Current action and preconditions to check: trajectory_clear

Your task: For each precondition in the list above, predict whether it will hold at this action.

Consider the current scene as observed from the mobile robot's camera, and analyze the predicted future states of all dynamic agents (e.g., people, animals, vehicles, or any moving entities) within the NEXT SECOND.

IMPORTANT: Only answer "very likely" if you are absolutely certain—based on strong, clear evidence—that a dynamic agent will violate the precondition in the predicted future state. Do NOT answer "very likely" for unlikely, ambiguous, or low-probability risks.

Ask yourself for each precondition: Is there a high probability, with clear and convincing evidence, that the predicted future states of any dynamic agent will interfere with the predicted future state of the currently executing action within the NEXT SECOND, causing that precondition to fail?

Assess the risk level based on these predictions. Use "likely" or "very likely" if motions create a clear risk of interference.

Use "neutral" or "improbable" if agents are nearby but their predicted paths are clearly diverging or non-conflicting.

Failure Risk Categories: "very improbable", "improbable", "neutral", "likely", "very likely"

Answer Format: Output ONLY the probability_of_failure value from these categories: "very improbable", "improbable", "neutral", "likely", "very likely"

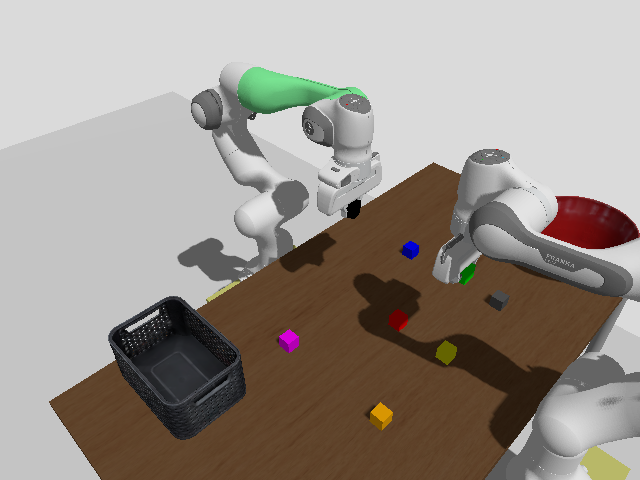

Answer: very improbable